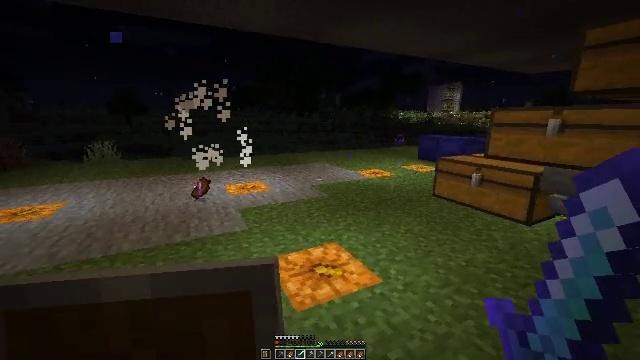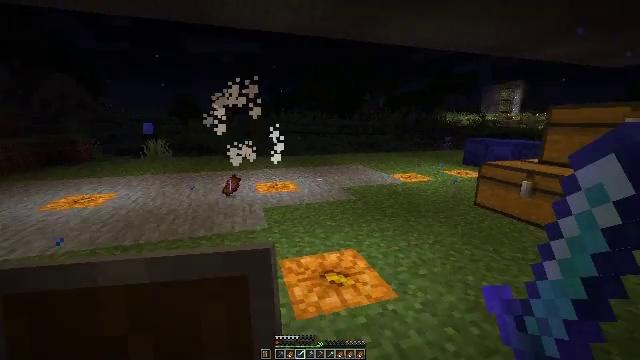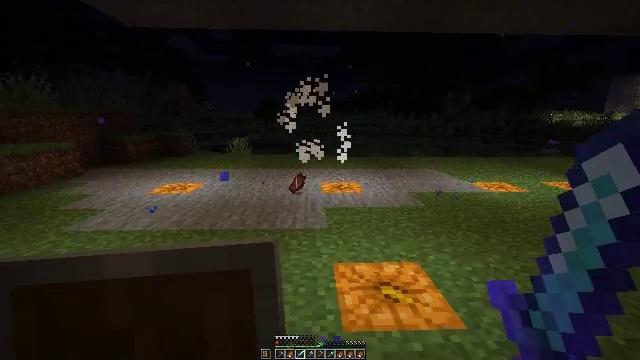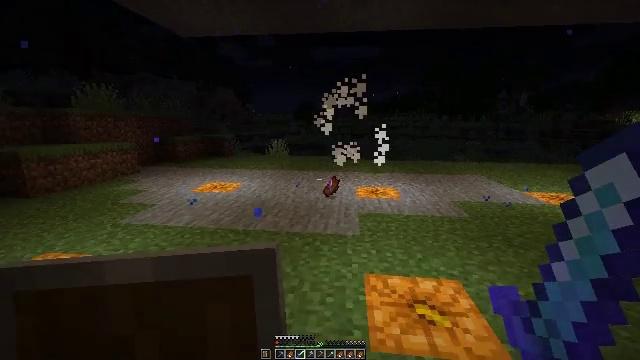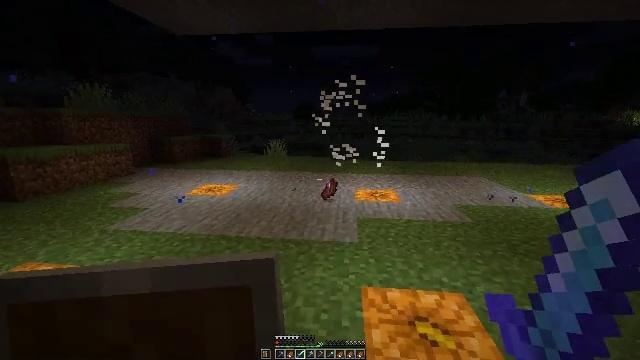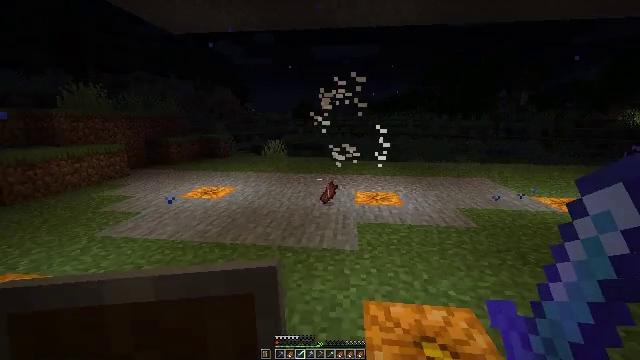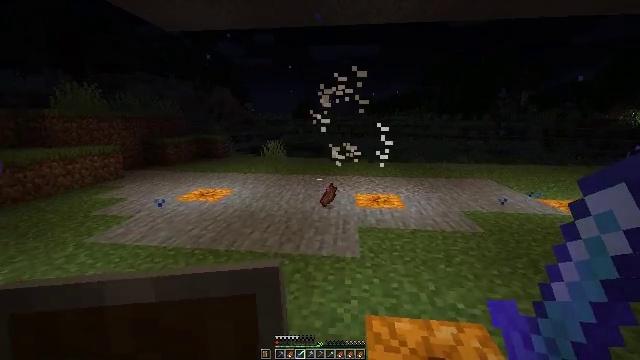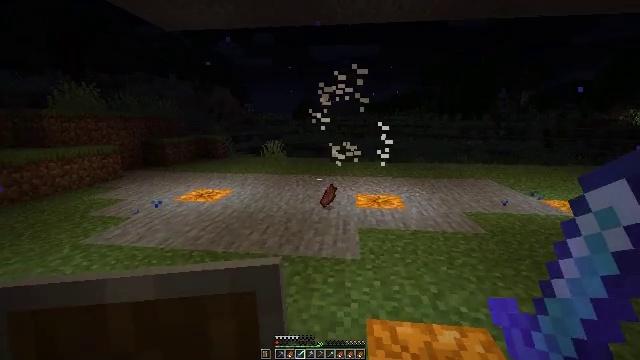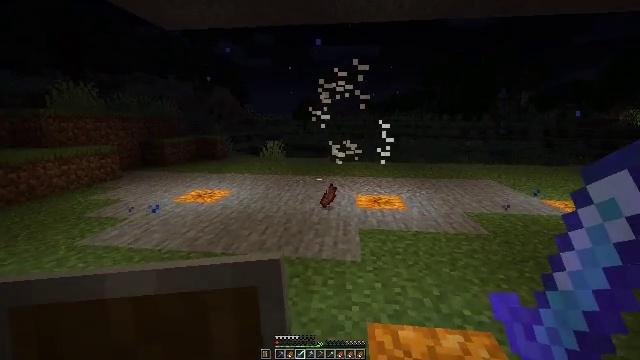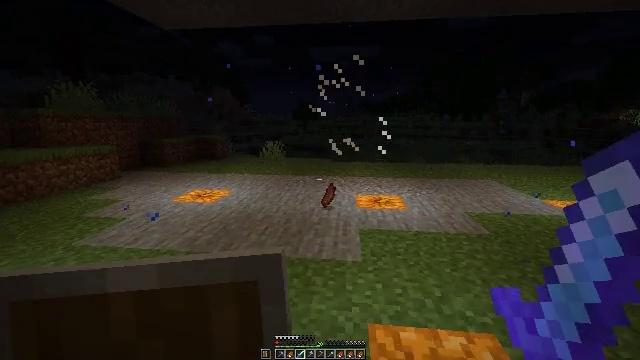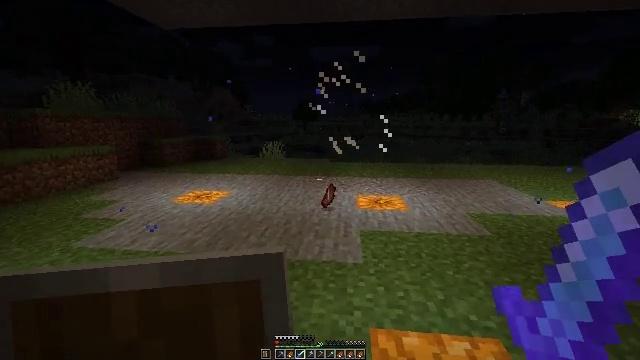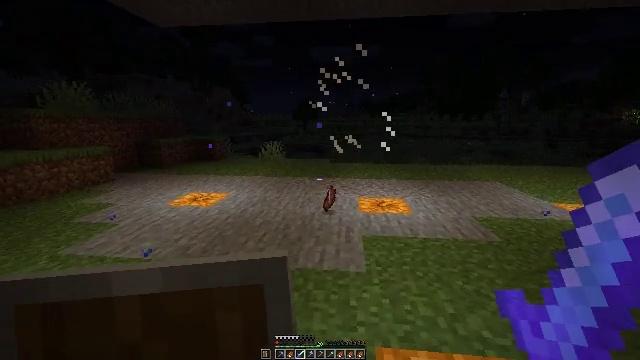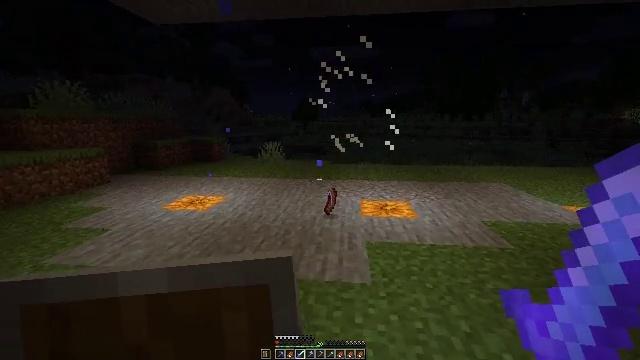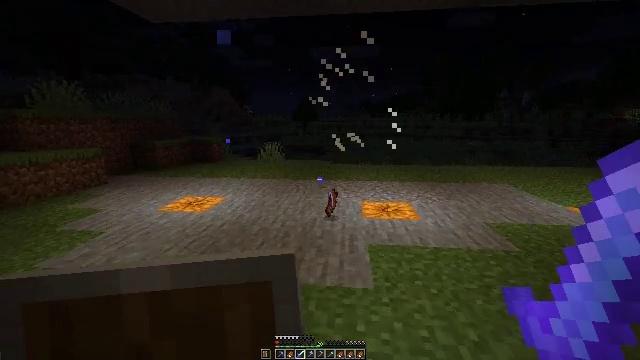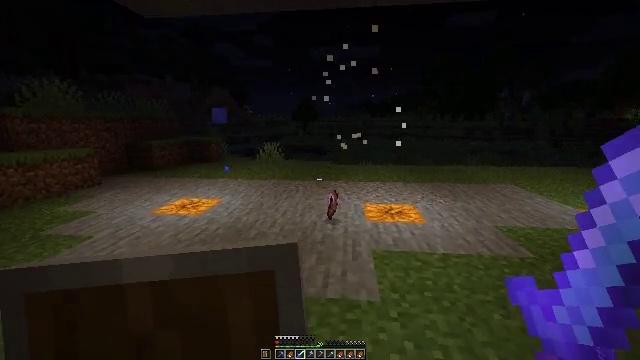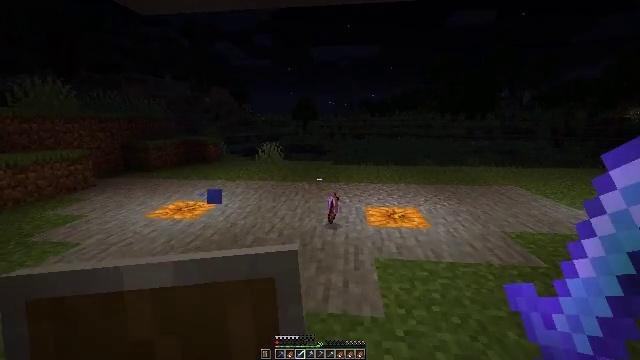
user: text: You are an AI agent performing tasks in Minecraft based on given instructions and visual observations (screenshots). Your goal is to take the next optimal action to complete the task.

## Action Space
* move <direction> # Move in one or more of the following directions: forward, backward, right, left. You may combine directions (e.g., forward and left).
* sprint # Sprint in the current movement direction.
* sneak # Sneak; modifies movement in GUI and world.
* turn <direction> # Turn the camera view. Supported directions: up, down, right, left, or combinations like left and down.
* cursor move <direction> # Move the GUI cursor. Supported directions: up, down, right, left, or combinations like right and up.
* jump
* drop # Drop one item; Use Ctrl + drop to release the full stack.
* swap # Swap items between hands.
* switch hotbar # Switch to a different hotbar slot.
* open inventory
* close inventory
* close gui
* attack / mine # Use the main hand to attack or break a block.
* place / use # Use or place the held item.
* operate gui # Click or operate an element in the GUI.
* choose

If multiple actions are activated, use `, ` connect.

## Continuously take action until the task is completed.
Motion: motion action
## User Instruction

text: Remove a golden helmet from the inventory.
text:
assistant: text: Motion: move forward and move right, turn left
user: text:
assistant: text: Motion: move forward, turn left
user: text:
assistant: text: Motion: move forward, turn left
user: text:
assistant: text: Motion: move forward
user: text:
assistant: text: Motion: move forward
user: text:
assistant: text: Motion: no_op
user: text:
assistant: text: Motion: no_op
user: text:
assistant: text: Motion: no_op
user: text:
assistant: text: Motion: no_op
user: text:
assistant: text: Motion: move forward
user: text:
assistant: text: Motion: move forward
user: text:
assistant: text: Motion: move forward
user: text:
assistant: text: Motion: move forward
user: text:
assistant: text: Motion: move forward
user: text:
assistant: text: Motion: move forward
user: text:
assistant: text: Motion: move forward
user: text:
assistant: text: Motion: move forward
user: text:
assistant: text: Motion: move forward
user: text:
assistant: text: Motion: move forward, turn right and down
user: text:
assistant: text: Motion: move forward, turn right and down
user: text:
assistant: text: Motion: move forward, turn right and down
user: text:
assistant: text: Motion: move forward
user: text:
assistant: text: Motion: move forward
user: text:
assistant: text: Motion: move forward
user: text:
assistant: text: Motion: move forward, turn right and up
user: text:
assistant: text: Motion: move forward, turn right
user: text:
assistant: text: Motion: move forward, turn right
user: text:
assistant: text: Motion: move forward, turn right
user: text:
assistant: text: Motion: move forward, turn right
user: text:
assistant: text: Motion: move forward, turn right